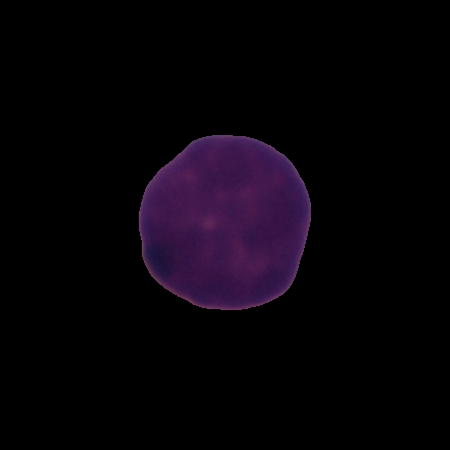
Label: healthy